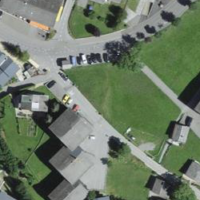
EUNIS habitat code: 54
Species observed at this site:
Aquila chrysaetos
Astrantia major
Cerastium tomentosum